Question: What is the value of the measurement in the image?
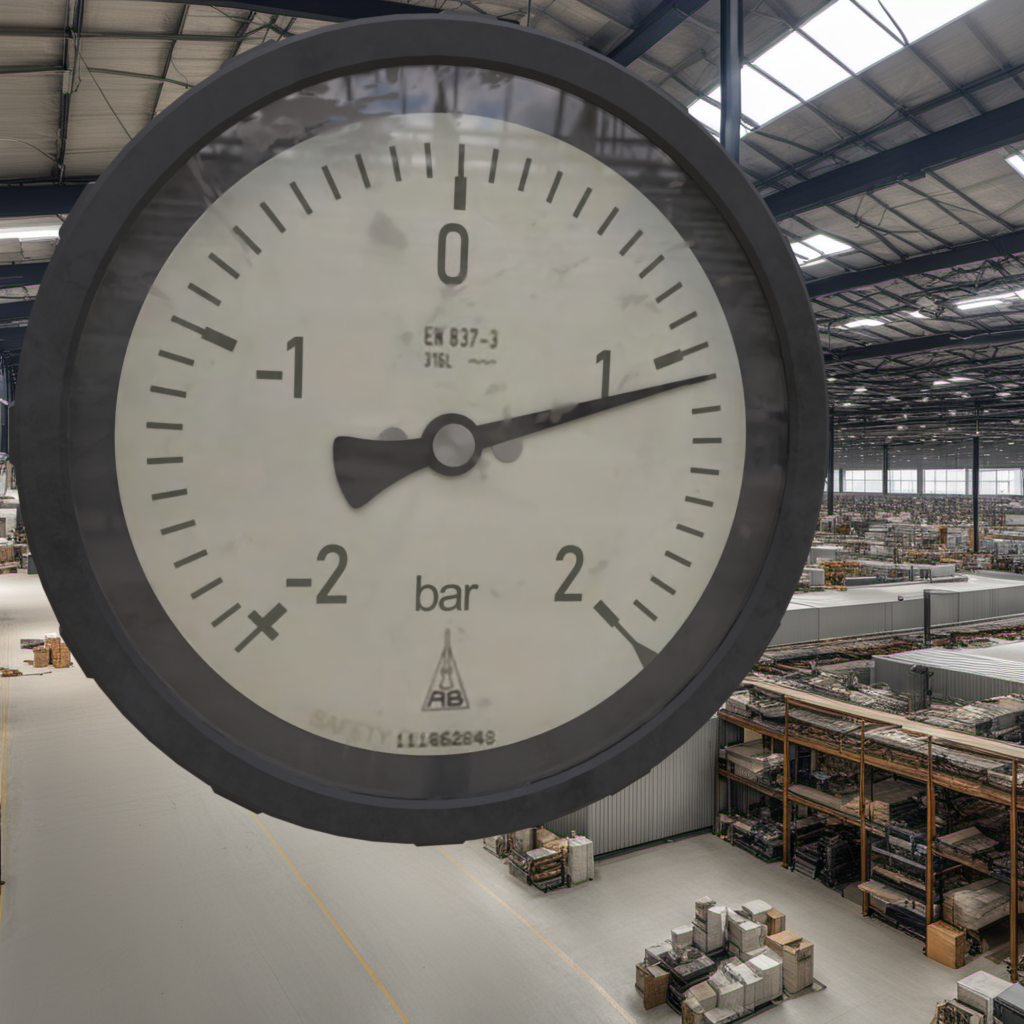
Answer: The result is 1.14
Question: What is the reading range of the measurement in the image?
Answer: The range is from -2 to 2
Question: What is the minimum and maximum reading range of the measurement in the image?
Answer: The minimum value is -2 and the maximum value is 2